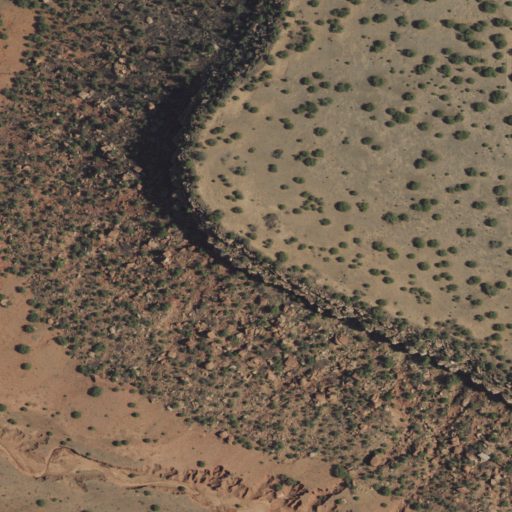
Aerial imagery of cliff(s) in New Mexico named Red Rim containing shrub and evergreen forest